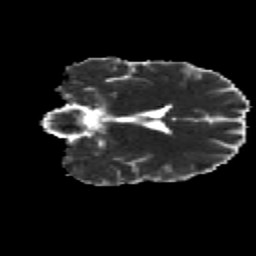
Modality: MD
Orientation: coronal
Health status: healthy
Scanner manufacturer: siemens
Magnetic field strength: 3 T
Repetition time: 12 s
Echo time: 0.092 s